Question: I am Trying to display the Sugar Rates on My Web page But I am Unable to do that.Actualy there is a web site on which sugar rates are displayed and i want to read the rates on my asp.net web page.Below is web site link
<URL>
and i wan to display the this portion on my web

Please any One Help me to do this in asp.net
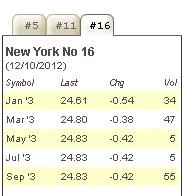
Answer: You can try By this method.
'''
<html>
<head>
<title></title>
<meta http-equiv="Content-Type" content="text/html; charset=iso-8859-1">
<style type="text/css">
#container{
width:100px;
height:400px;
border:1px solid #000;
overflow:hidden;
margin:auto;
}
#container iframe {
width:200px;
height:750px;
margin-left:-100px;
margin-top:-350px;
border:0 solid;
}
</style>
</head>
<body>
<div id="container">
<iframe src="http://www.w3schools.com/css/default.asp" scrolling="no"></iframe>
</div>
</body>
</html>
'''
Refer this <URL>